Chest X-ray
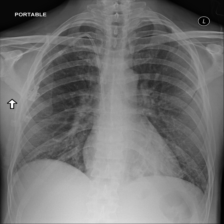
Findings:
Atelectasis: negative
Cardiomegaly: negative
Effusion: negative
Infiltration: positive
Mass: negative
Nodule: negative
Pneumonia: negative
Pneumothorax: negative
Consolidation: negative
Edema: negative
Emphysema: negative
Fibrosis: negative
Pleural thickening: negative
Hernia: negative